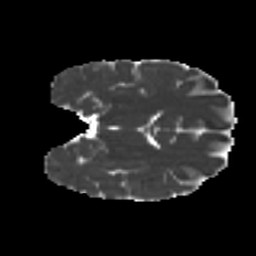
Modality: MD
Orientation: coronal
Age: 37
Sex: female
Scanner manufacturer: ge
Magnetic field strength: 3 T
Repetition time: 7.8 s
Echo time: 0.0606 s